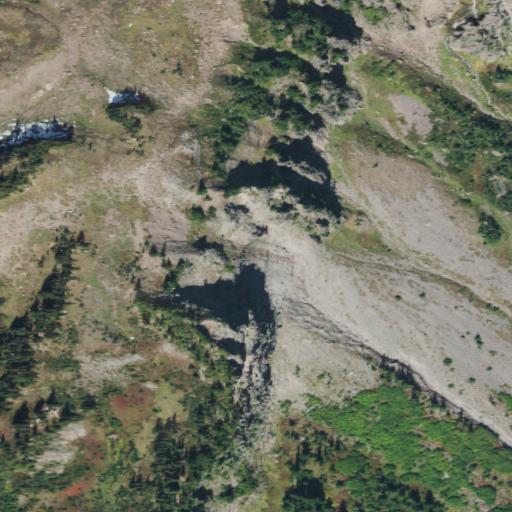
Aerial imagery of cliff(s) in Washington named Basalt Cliff containing shrub and barren land